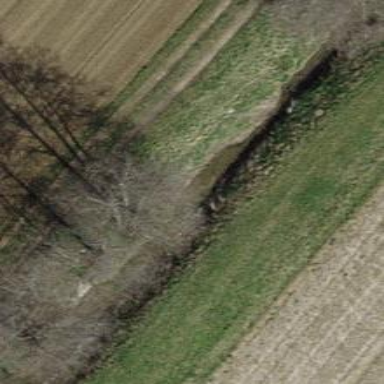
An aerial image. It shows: Drain that serves as waterway.